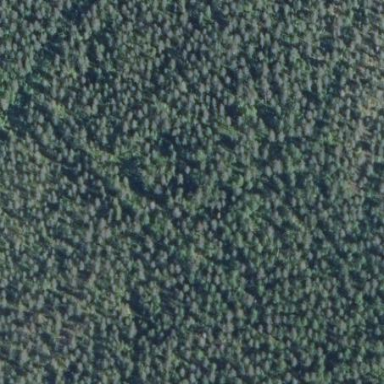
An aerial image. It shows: Woodland with needle-leaved trees.